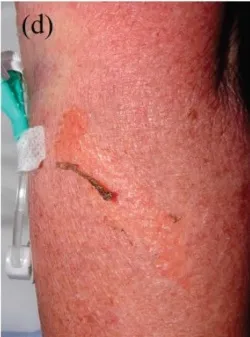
Development of the rash and timeline. Progression to widespread denudation on back.
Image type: medical_photograph (skin_photograph)